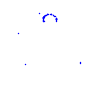
Particle: pion